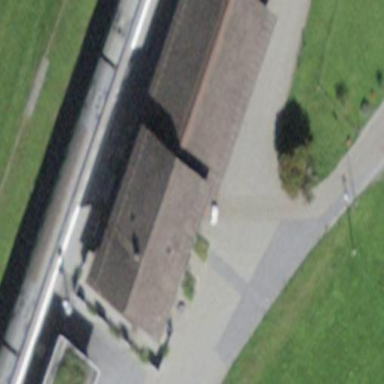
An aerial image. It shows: Train station building.